Interaction volume radius: 5 \u00c5
Interaction volume height: 20 \u00c5
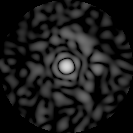
Disorder parameter: 0.8436